Question: My dataset

Code I have tried:
'''
df = df.loc[df['column name']=='here i want to pass list']
'''
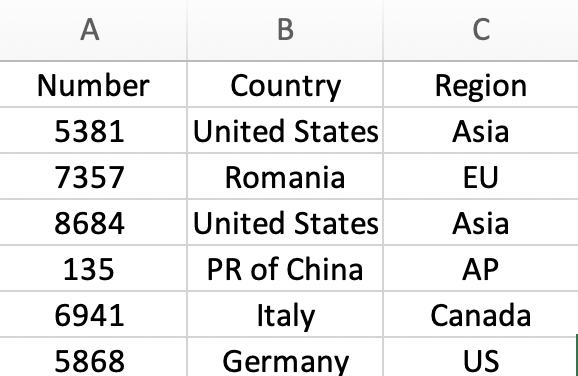
Answer: You can do it like this:
'''
searchfor = ['Asia', 'AP', 'EU']
df = df[df['Region'].str.contains('|'.join(searchfor))]
'''